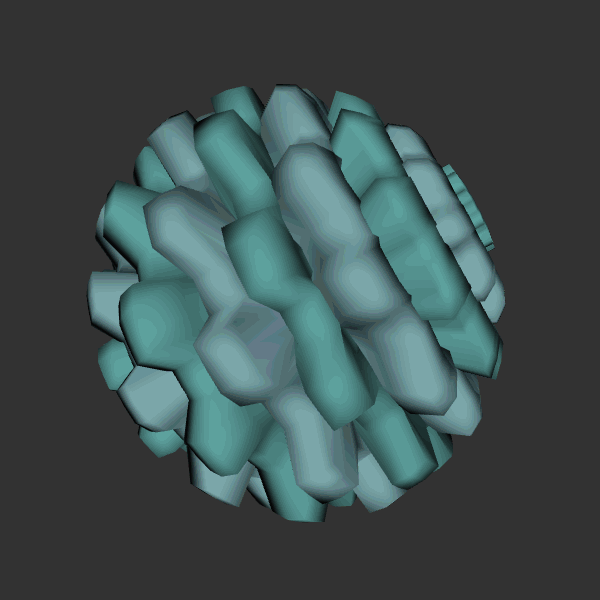
Background: dark